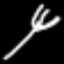
Label: fork